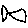
Label: fish